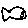
Label: fish